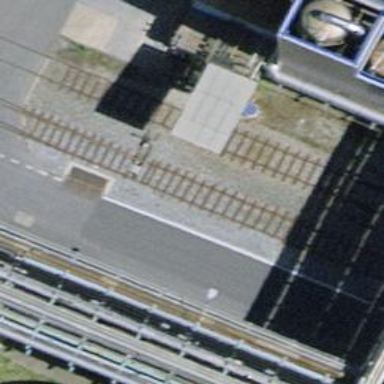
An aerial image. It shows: Railway switch.